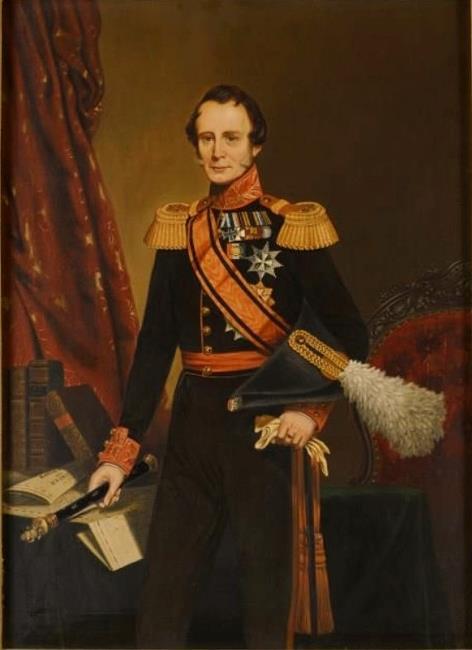
Title: Portrait of prince Frederik van Oranje- Nassau (1797-1881)
Artist: Frederik Willem Heintz
Earliest date: 1830
Latest date: 1864
Genre: painting
Iconography: Gloves
Keywords: man's portrait, knee-length portrait, head to the left, body facing left, standing (position), facing front, glove/gloves in hand, uniform, cocked hat, sashe, knightly insignia, document (objectgenre), book, curtain